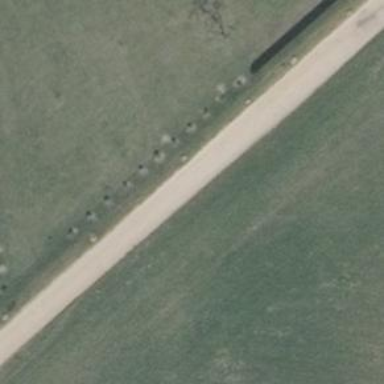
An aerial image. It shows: Residential road with gravel surface. The tracktype is grade2.